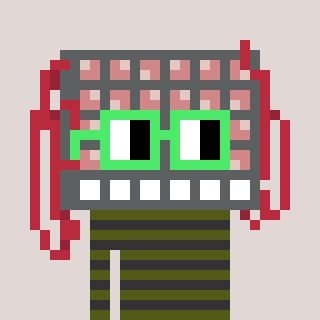
a pixel art character with square light green glasses, a turing-shaped head and a grayscale-colored body on a warm background